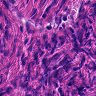
Metastatic tissue present: no